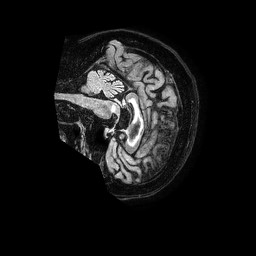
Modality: FLAIR
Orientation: sagittal
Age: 64
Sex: female
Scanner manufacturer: philips
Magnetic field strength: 1.5 T
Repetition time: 4.8 s
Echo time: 0.3 s